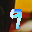
Label: 9